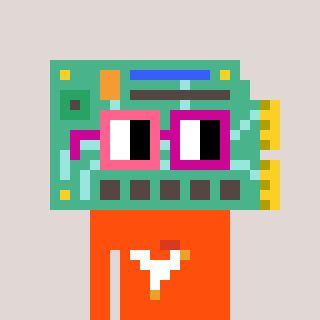
a pixel art character with square pink and red glasses, a chipboard-shaped head and a orange-colored body on a warm background